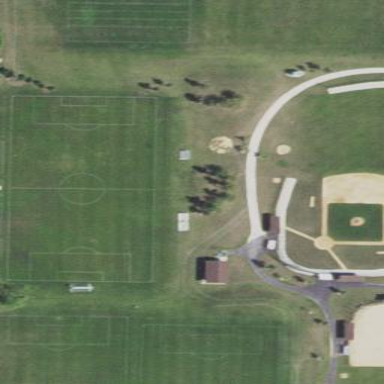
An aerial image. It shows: Pitch dedicated to lacrosse and field hockey.